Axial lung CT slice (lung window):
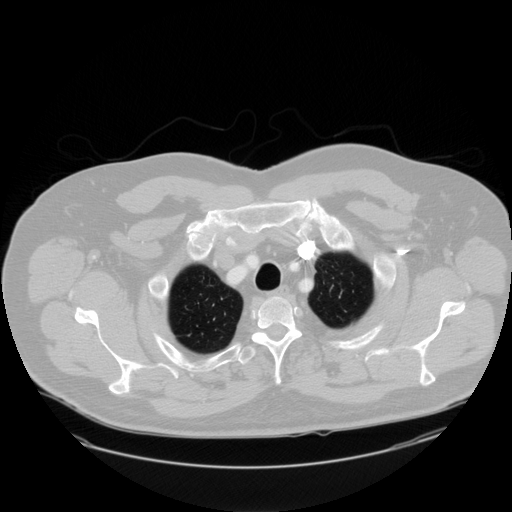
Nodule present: no